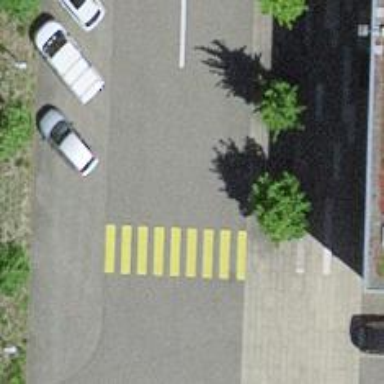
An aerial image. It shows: Uncontrolled zebra crossing on the road.